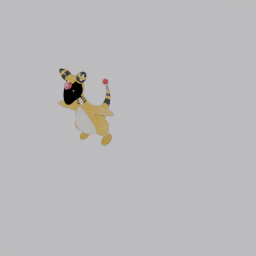
Label: animals